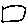
Label: square